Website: bh-photo
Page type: address-validator
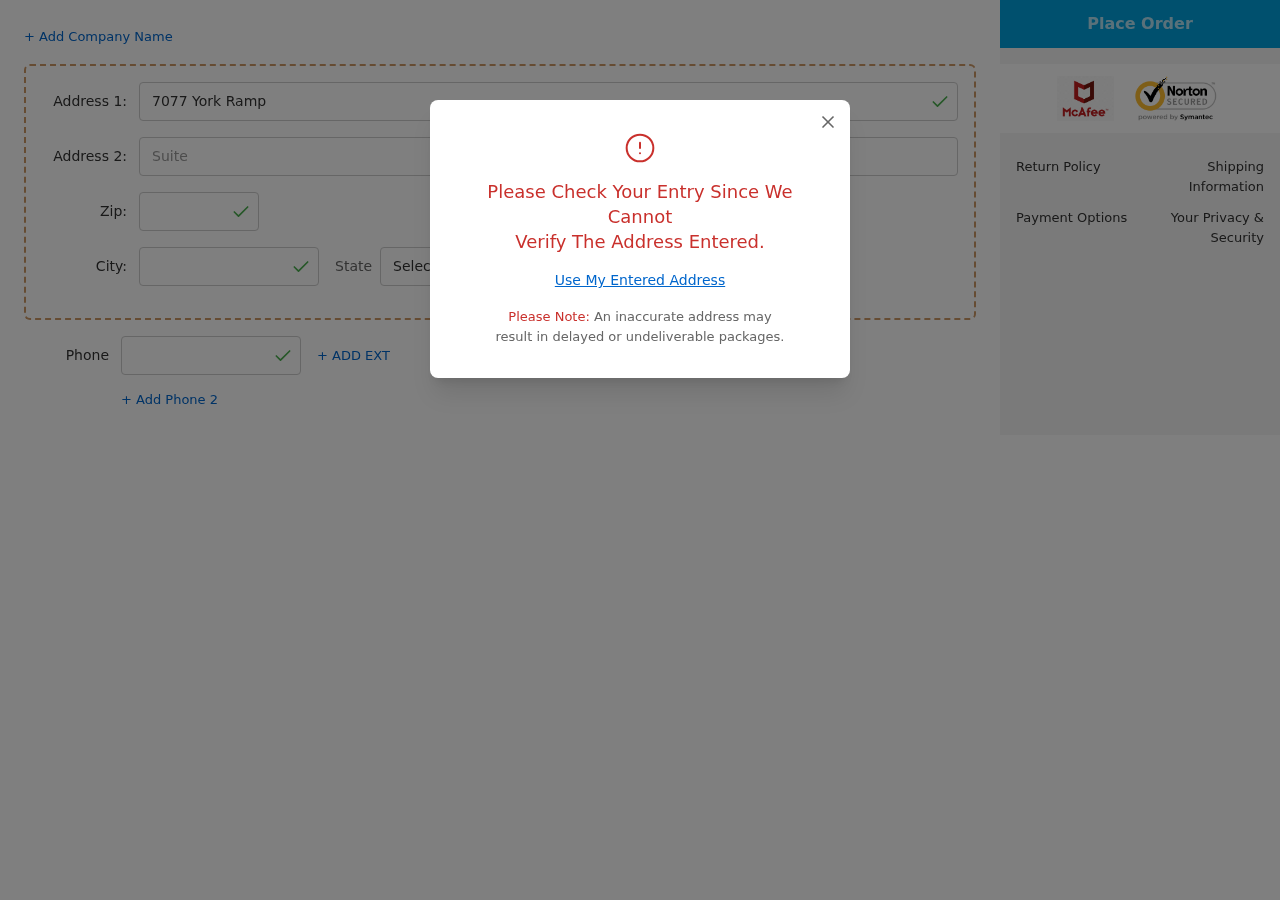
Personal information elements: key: PII_CITY
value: South Jillview
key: PII_PHONE
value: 2024542788
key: PII_POSTCODE
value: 30718
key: PII_STATE_ABBR
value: PA
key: PII_STREET
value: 7077 York Ramp
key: PII_STREET2
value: Suite 060